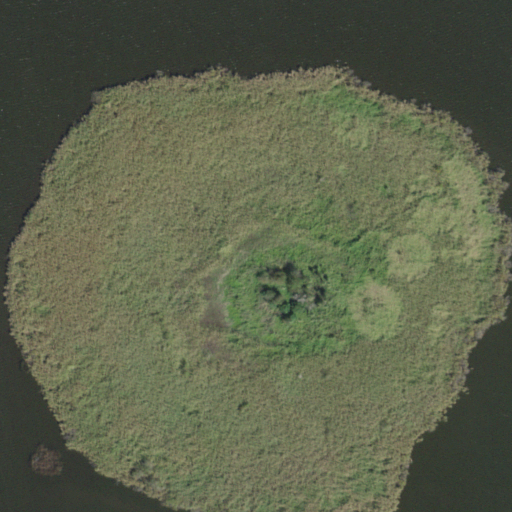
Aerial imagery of island in Florida named Bird Island containing herbaceous wetlands, open water, and woody wetlands